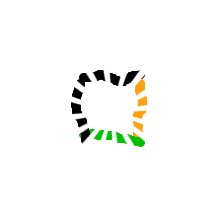
Shape: square